Question: I have this example <URL>
'''
<div id="main1">
<div id="inner1"</div>
<div id="inner2"</div>
</div>
'''
The CSS positioning for 'inner1' & 'inner2' are exactly identical. They are absolute positioned inside 'main1' - a relative positioned element. If I change the 'left' co-ordinates for 'inner1', it shifts 'inner2' also. I thought the absolute positioning is relative to first non-static parent element.
'''
#main1 {
position: relative;
height: 100px;
width: 100px;
background-color: #f00;
opacity:0.7;
}
#inner1 {
position: absolute;
height: 100px;
width: 30px;
left : 10px;
background-color: #0f0;
opacity:0.7;
}
#inner2 {
position: absolute;
height: 100px;
width: 30px;
left : 10px;
background-color: #00f;
opacity:0.7;
}
'''
Got this
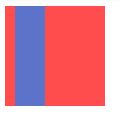
Answer: LIke this
'''
please close div tag
'''
'''
<div id="main1">
<div id="inner1"></div>
<div id="inner2"></div>
</div>
'''